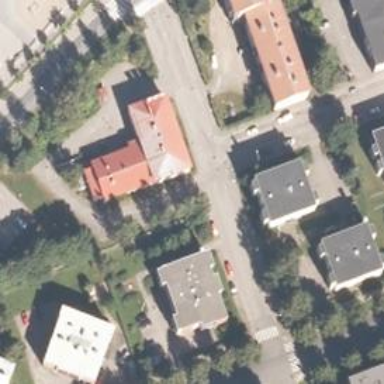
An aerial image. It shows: Residential road with sidewalk on the left side.